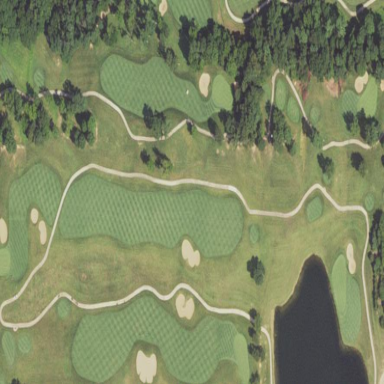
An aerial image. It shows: Rough area on grassy golf course.